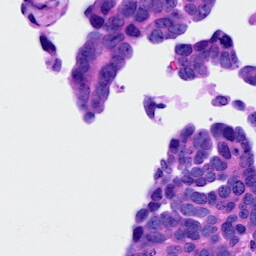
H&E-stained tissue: Ovarian